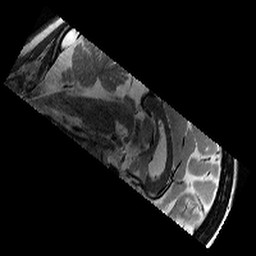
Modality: T2w
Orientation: sagittal
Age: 10
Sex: male
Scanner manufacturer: siemens
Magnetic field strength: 3 T
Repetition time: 9.23 s
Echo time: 0.067 s